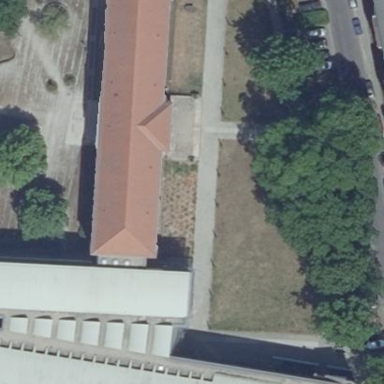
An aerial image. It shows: School building.